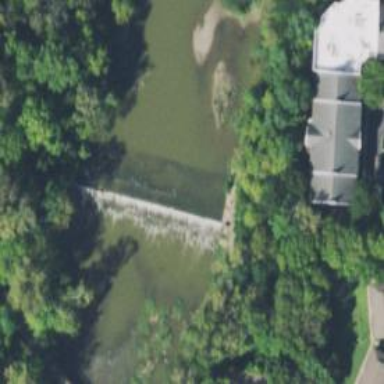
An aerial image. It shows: Weir along the waterway.